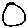
Label: circle